Question: Is there an alternative version of the FB friend picker? I have noticed on a number of FB games that they use an interface that looks like the one I have attached to this post. Is this a standard FB picker or have FB developers just decided on a style and are all borrowing from each other? Thanks.
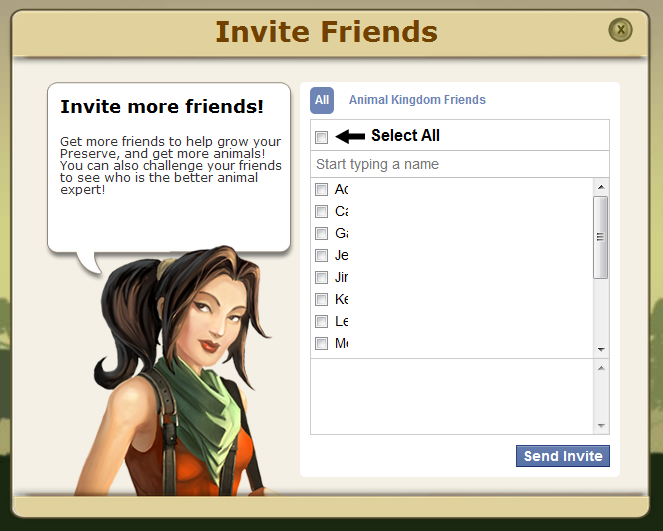
Answer: The dialog you post is a custom solution that a lot of apps include in their apps,
i don't know what and where to find this but you can build your own by calling all the friends via Graph API,
or you can use something like this:
<URL>
<URL>